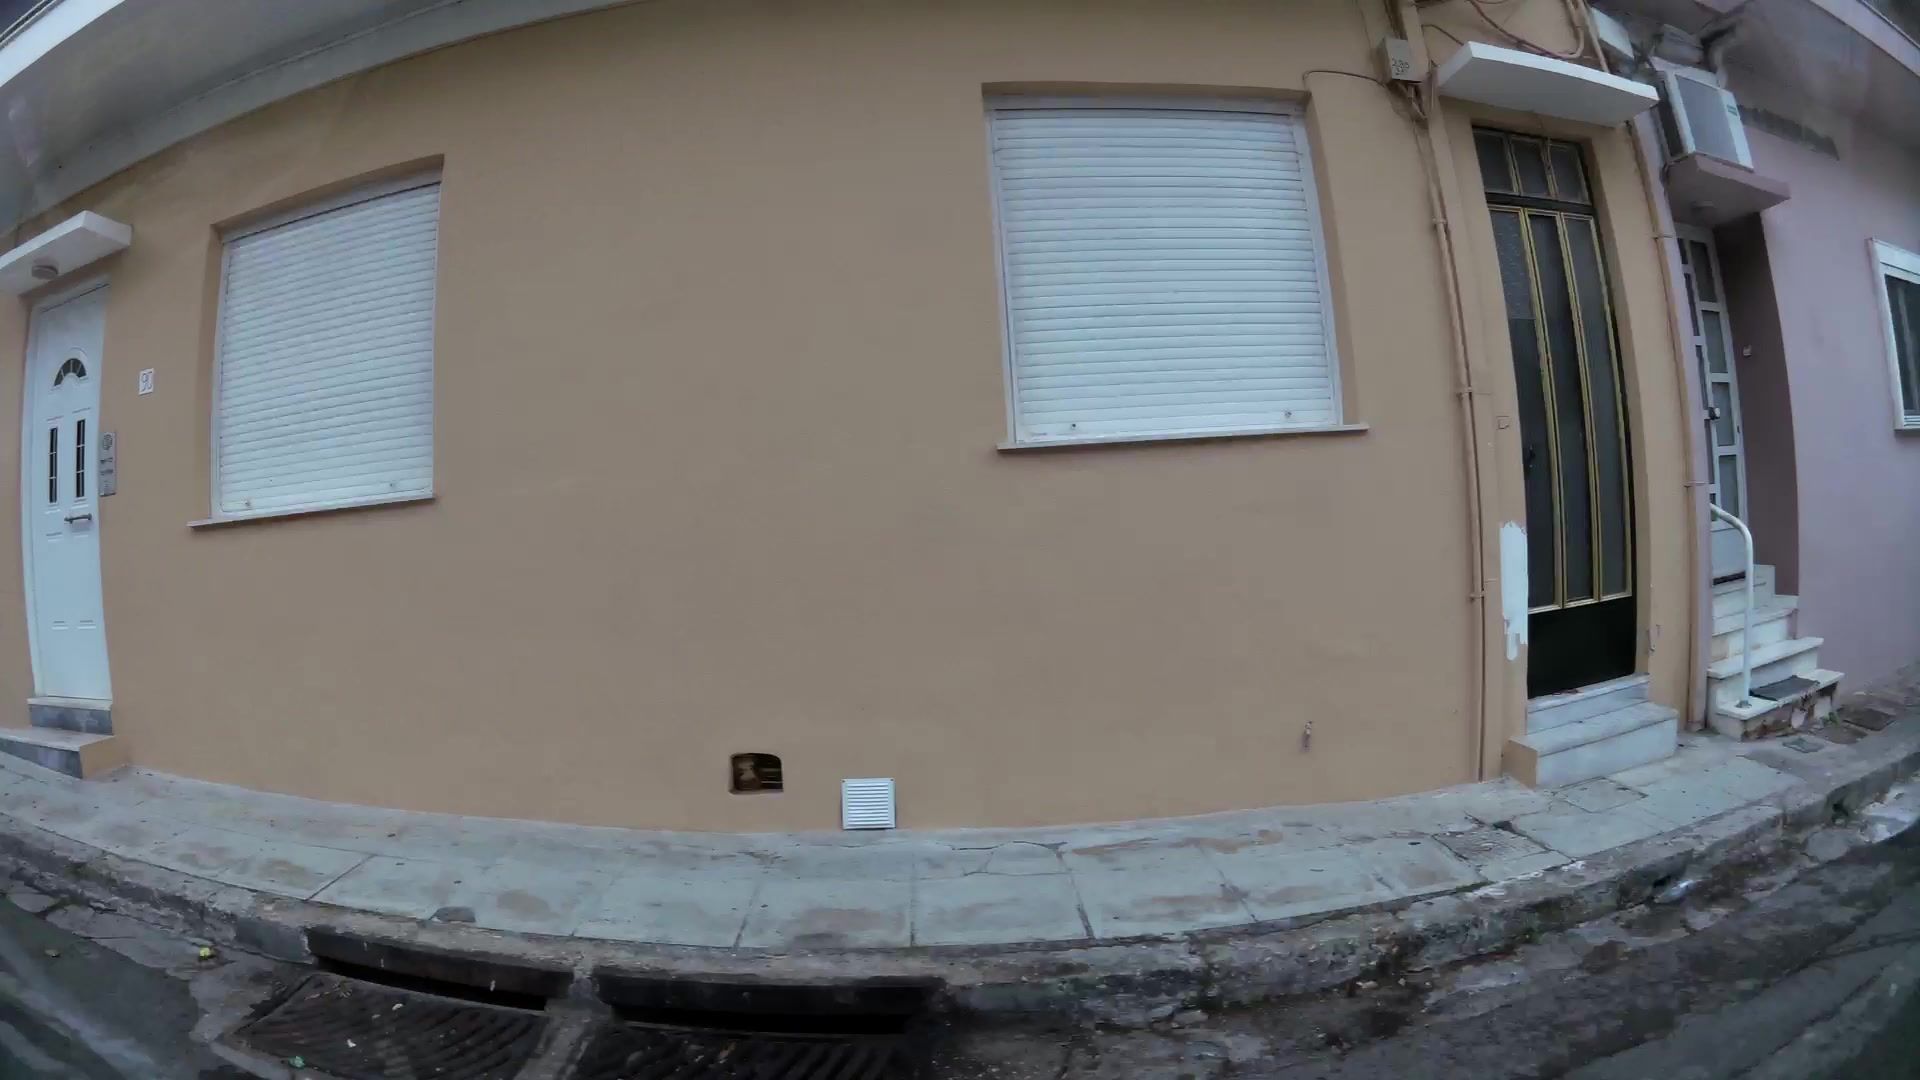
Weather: snowy
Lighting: day
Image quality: good
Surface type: cycling surface
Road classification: residential
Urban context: urban centre
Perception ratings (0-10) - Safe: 2.59, Lively: 4.7, Beautiful: 2.25, Boring: 6.62, Depressing: 7.09, Wealthy: 0.94